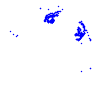
Particle: pion